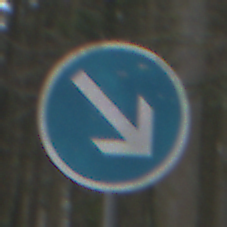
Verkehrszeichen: VorgeschriebeneVorbeifahrtRechts
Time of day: Midday
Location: Outdoor (Nature)
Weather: Overcast
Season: NotSpecified
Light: Natural